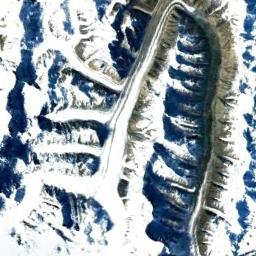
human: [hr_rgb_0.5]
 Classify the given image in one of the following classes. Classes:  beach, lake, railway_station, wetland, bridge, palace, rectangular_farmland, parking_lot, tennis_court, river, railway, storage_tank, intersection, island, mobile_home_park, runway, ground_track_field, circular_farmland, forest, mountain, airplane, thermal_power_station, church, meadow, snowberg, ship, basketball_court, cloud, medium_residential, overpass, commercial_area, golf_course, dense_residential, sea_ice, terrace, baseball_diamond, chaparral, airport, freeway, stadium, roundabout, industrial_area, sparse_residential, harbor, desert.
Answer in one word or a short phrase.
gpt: snowberg